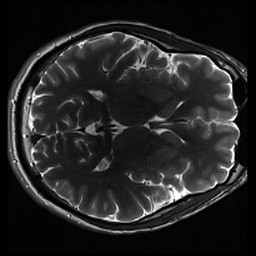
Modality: inplaneT2
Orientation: axial